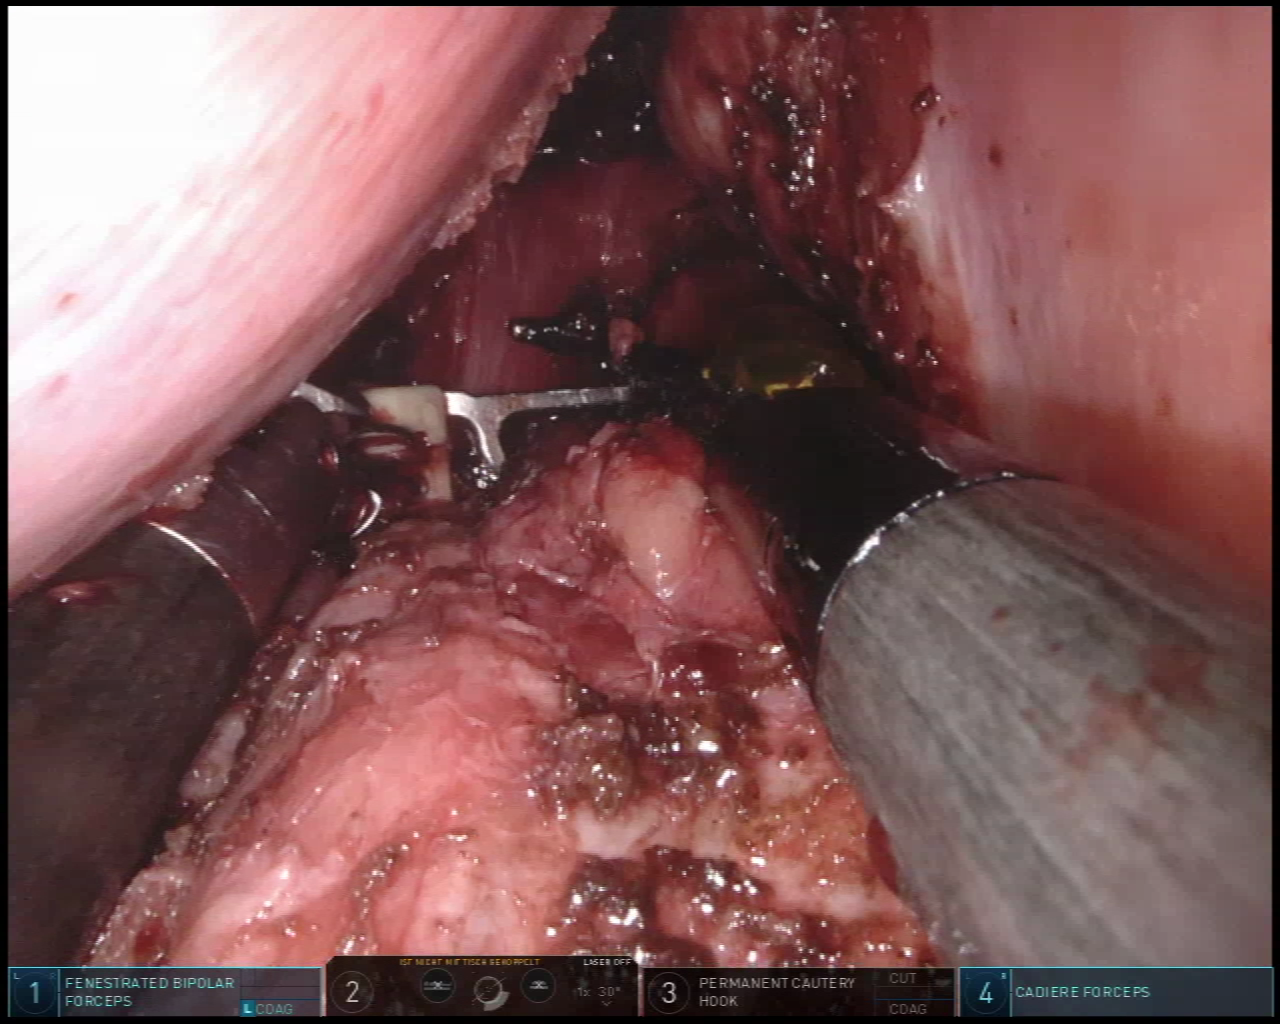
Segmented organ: vesicular_glands
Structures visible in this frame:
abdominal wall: no
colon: no
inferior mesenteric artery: no
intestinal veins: no
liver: no
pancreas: no
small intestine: no
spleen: no
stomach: no
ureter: no
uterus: no
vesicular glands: yes